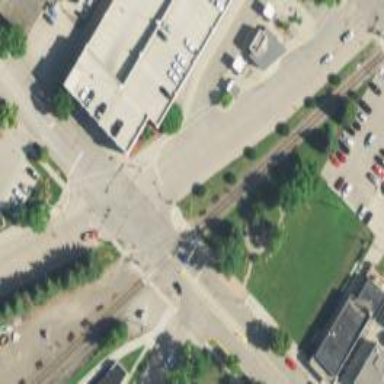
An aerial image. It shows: Railway crossing.